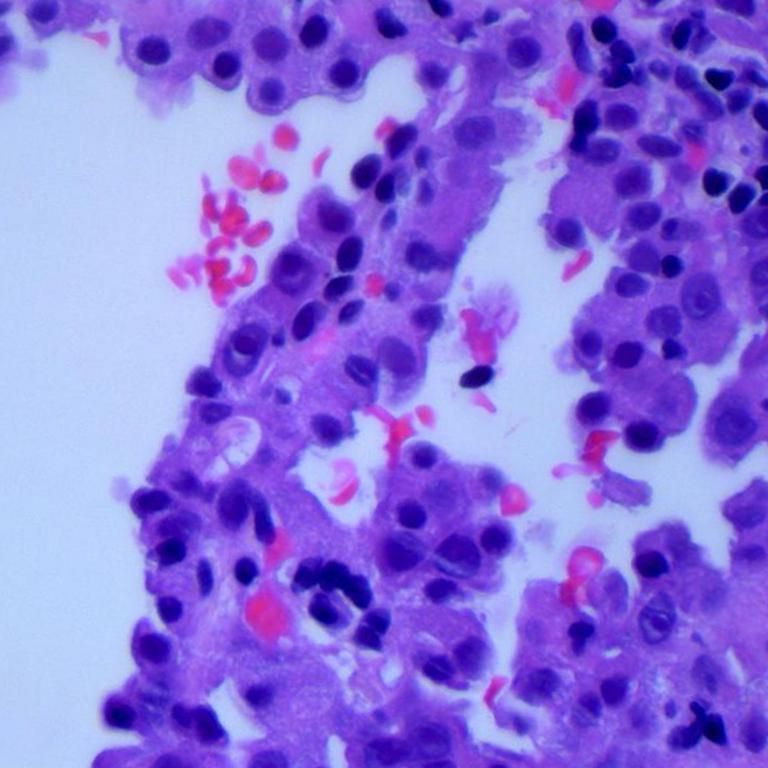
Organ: lung
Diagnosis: adenocarcinomas